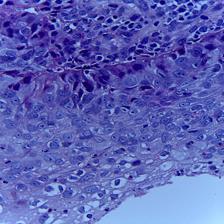
Diagnosis: OSCC